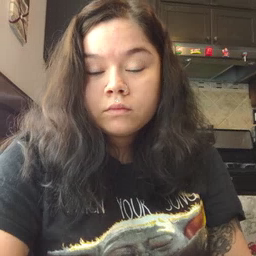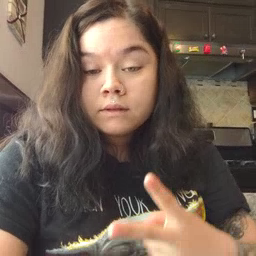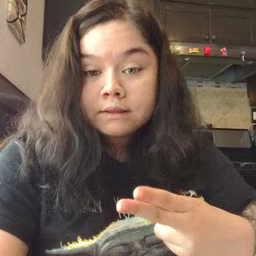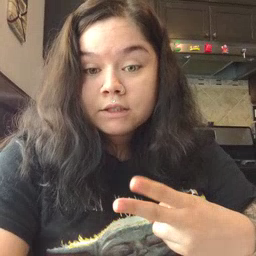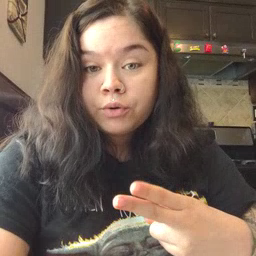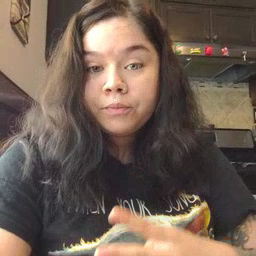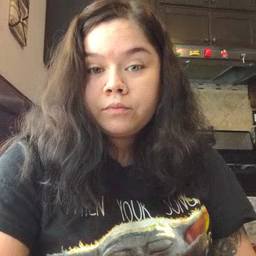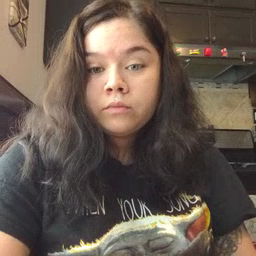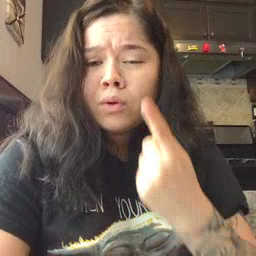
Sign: scissors